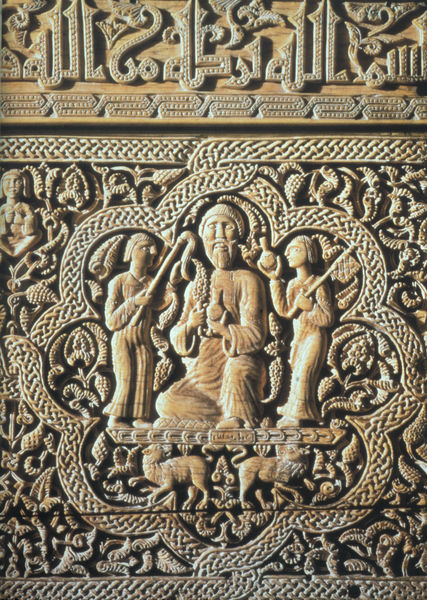
Titel: Kästchen aus Leyre
Standort: Pamplona
Institution: Museo de Navarra
Schlagwörter: blätter, feder, gott, mann, vogel, wolf, frauen, gelb, menschen, sitzen, blume, blumen, braun, holz, schwarz, symbol, hunde, tier, tiere, muster, ornament, bart, flasche, mütze, band, diener, dienerin, rahmen, stein, öl, vögel, flach, figur, gold, kutte, sitzend, drei, personen, pflanze, pflanzen, frontal, kinder, stock, frucht, krug, ranken, skulptur, schwanz, relief, schrift, perspektive, stab, ähre, rand, figuren, könig, essen, wein, detail, inschrift, floral, ornamente, sitzt, verzierung, palmwedel, wedel, plastik, knie, schriftzeichen, fein, bauer, lamm, schaf, gefäss, motiv, moschee, orient, orientalisch, seil, text, stöcke, beschriftung, schlange, herrscher, mosaik, gedreht, rom, schnitzerei, ornamental, fries, flakon, arabisch, stäbe, löwen, christus, jesus, jesus christus, geflochten, mittelalter, schlangen, heiliger, löwe, muschel, schlüssel, traube, lämmer, schafe, hirte, petrus, prophet, arabien, islam, perser, meander, geschnitzt, schnitzen, umrahmt, symbole, elfenbein, mäander, erlöser, schnitzerein, kamel, dreifaltigkeit, hebräisch, maurisch, großvater, wölfe, mandorla, symbolisch, byzanz, naher osten, persisch, fatimidisch, hindu, indisch, allah, mohammed, iranisch, flechtband, messias, gottessohn, sohn gottes, friess, buddha, achtpass, detailansicht, farsi, standplatte, holzkiste, menshen, christkind, arabiern, babylonisch, orrnament, näher osten, christkönig, heilland, erretter, jesus von nazaret, flaswche